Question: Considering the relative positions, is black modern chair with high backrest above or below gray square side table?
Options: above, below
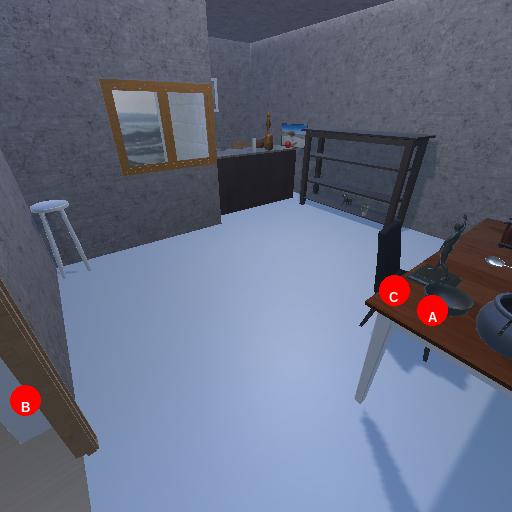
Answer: above